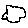
Label: cloud